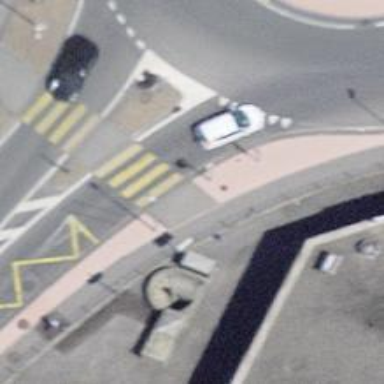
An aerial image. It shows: Marked crossing with pedestrian island.